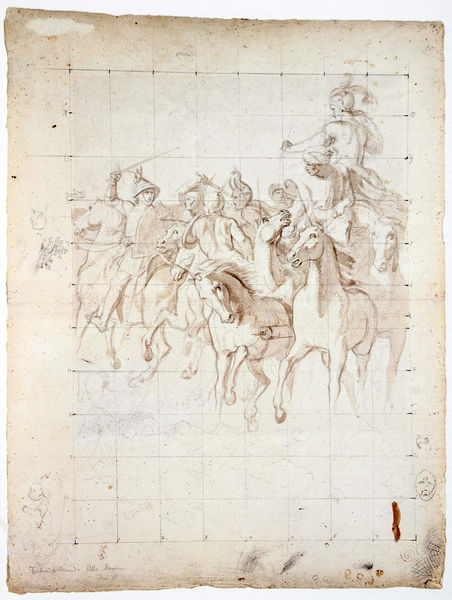
Titel: Rinaldo und Armida auf dem Schlachtfeld
Künstler: Josef von Führich
Standort: Schweinfurt
Institution: Museum Georg Schäfer
Schlagwörter: angriff, feder, kampf, kopf, mann, nackt, schatten, aquarell, frauen, menschen, ocker, bewegung, braun, frankreich, grau, hut, kariert, licht, männer, schwarz, skizze, szene, weiss, zeichnung, beige, hochformat, alt, federn, erde, felder, blatt, pferd, pferde, reiter, federbusch, huf, hufe, mähne, reiten, ritt, schweif, schrift, papier, bogen, perspektive, studie, schwer, grafik, graphik, herde, geröll, linien, sepia, wagen, krieg, schlacht, lanze, soldaten, karos, schild, tusche, außen, schmutz, asien, schwarzweiss, attacke, militär, schwert, schwerter, waffen, waffe, dynamik, getümmel, rennen, asiatisch, peitsche, deichsel, degen, helm, entwurf, armee, heer, schimmel, sieg, gravur, flecken, karton, pergament, quadrate, römer, helme, ross, rosse, antik, niederlage, nüstern, mythos, sage, märchen, krieger, fabelwesen, helmbusch, streitwagen, kupferstich, pfeil, rötel, kästchen, einhorn, raster, araber, galopp, proportionen, aufriss, vorzeichnung, pferdewagen, schilde, berechnung, maße, proportion, rasterung, kringel, wasserflecken, mähnen, galoppieren, vorarbeit, kritzelei, ausriß, schlachtenbild, vorzeichung, stufie, federbuschen, entwurfpapier, fedler, grösse, grössenverhältnis, horde, huge, hunnen, quadratur, quadriert, randzeichnung, rasterun, schlachtenentwurf, skizzenblock, stiftspuren, system, testen, ild, nhorn